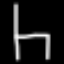
Label: chair